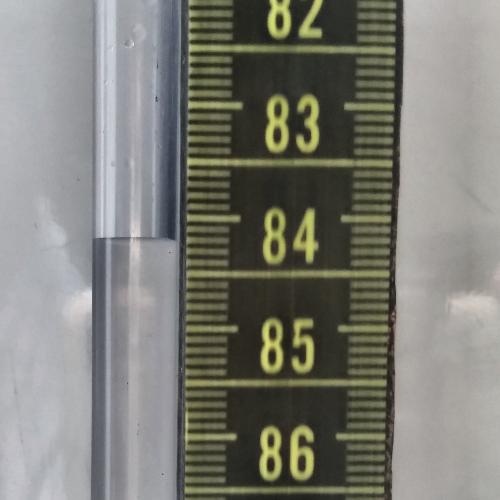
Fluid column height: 84.2 cm